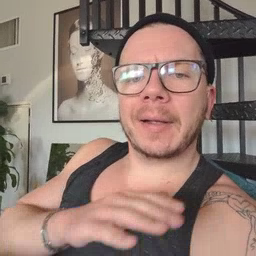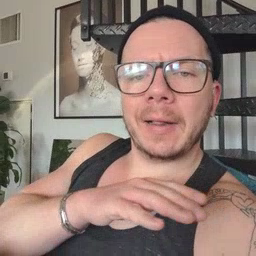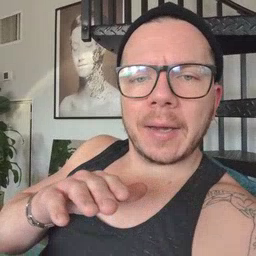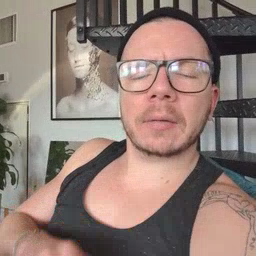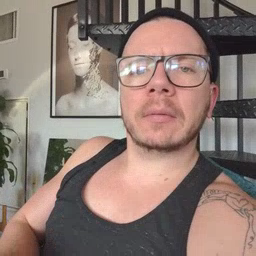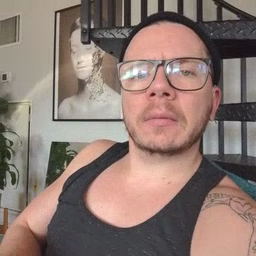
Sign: clean